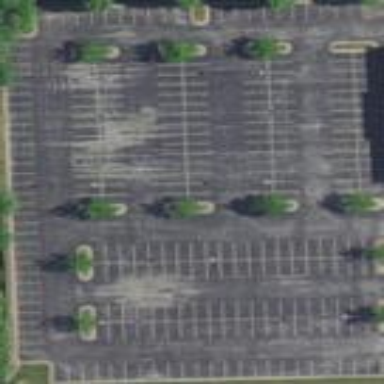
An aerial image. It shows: Paved parking area.